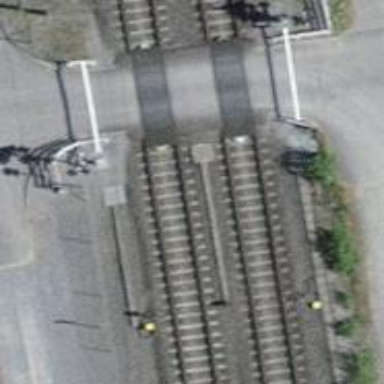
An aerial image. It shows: Full barrier level crossing on railway.